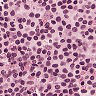
Metastatic tissue present: no